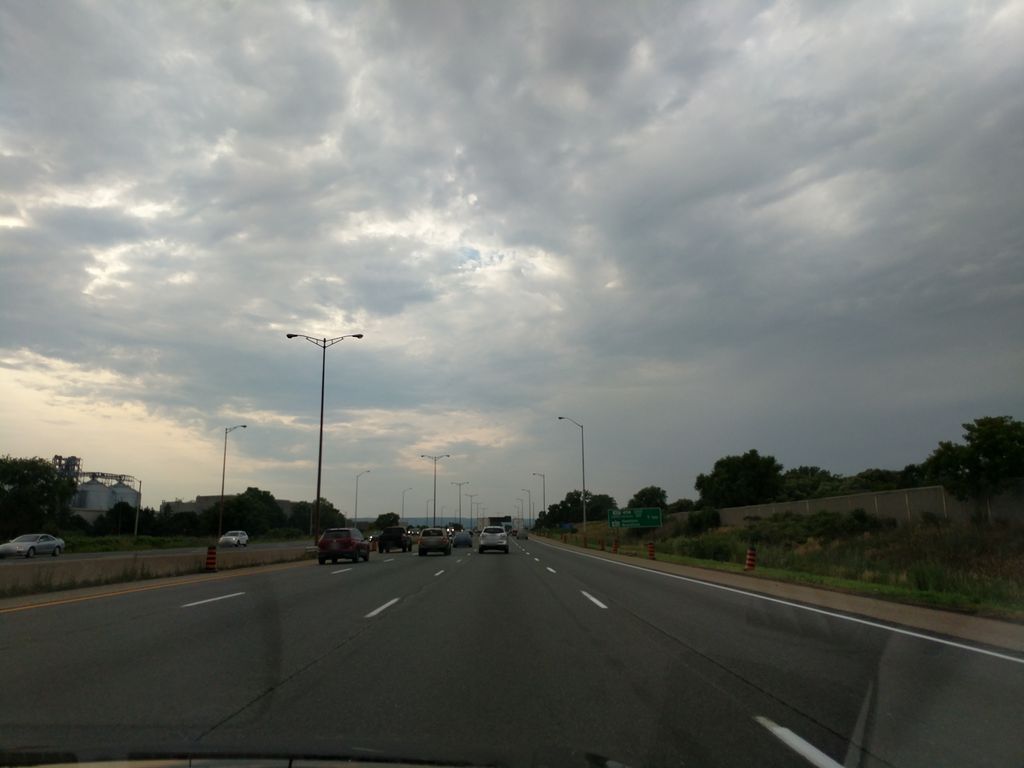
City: hamilton